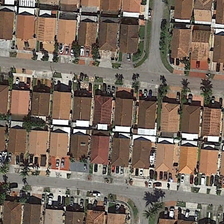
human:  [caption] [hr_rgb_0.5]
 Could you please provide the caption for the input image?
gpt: many red buildings and some green trees are in a dense residential area .

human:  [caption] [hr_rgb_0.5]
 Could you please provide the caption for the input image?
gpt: many red buildings and some green trees are in a dense residential area .

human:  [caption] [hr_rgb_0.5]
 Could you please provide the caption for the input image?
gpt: the residential buildings on both sides of the road are neatly arranged .

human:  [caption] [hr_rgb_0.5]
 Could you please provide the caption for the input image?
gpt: the road extending in all directions, automobile running in above .

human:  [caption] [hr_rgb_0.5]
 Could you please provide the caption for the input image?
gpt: the residential buildings on both sides of the road are neatly arranged .